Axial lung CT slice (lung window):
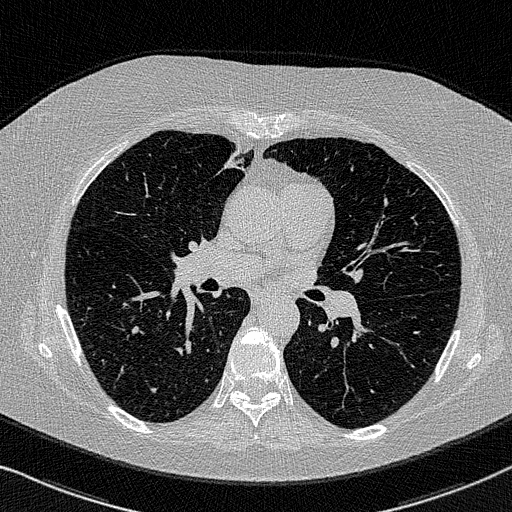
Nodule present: no